Question: I have this code where when checkBox is checked editTexts gets the time(refreshes when time changes)But when I its unchecked it sets the editText to blank, it doesn't seem to function to what I inteded to do

'''
check.setOnCheckedChangeListener(new CompoundButton.OnCheckedChangeListener() {
@Override
public void onCheckedChanged(CompoundButton buttonView, boolean isChecked) {
if(check.isChecked()){
final Handler someHandler = new Handler(getMainLooper());
someHandler.postDelayed(new Runnable() {
@Override
public void run() {
editTimeOut.setText(new SimpleDateFormat("HH:mm", Locale.US).format(new Date()));
someHandler.postDelayed(this, 1000);
}
}, 10);
}
else{
editTimeOut.setText("");
}
}
});
'''
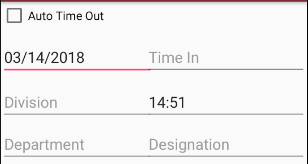
Answer: You are updating the edittext every second and not cancelling it. A simple fix is to check if isChecked inside the runnable. A better solution which would need a bit of refactoring would be to remove the runnable.
Simple fix:
'''
if(check.isChecked()){
final Handler someHandler = new Handler(getMainLooper());
someHandler.postDelayed(new Runnable() {
@Override
public void run() {
if(check.isChecked()){
editTimeOut.setText(new SimpleDateFormat("HH:mm", Locale.US).format(new Date()));
someHandler.postDelayed(this, 1000);
}
}
}, 10);
}
'''
Better fix:
'''
final Handler someHandler = new Handler(getMainLooper());
Runnable timeoutRunnable = new Runnable() {
@Override
public void run() {
editTimeOut.setText(new SimpleDateFormat("HH:mm", Locale.US).format(new Date()));
someHandler.postDelayed(this, 1000);
}
};
check.setOnCheckedChangeListener(new CompoundButton.OnCheckedChangeListener() {
@Override
public void onCheckedChanged(CompoundButton buttonView, boolean isChecked) {
if(check.isChecked()){
someHandler.postDelayed(timeoutRunnable, 10);
} else{
someHandler.removeCallbacks(timeoutRunnable);
editTimeOut.setText("");
}
}
'''